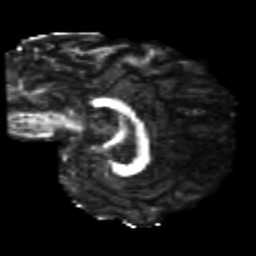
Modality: FA
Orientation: sagittal
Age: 24
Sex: female
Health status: healthy
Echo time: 0.074 s